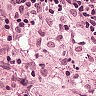
Metastatic tissue present: no